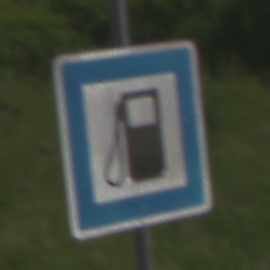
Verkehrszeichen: Tankstelle
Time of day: Midday
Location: Outdoor (RoadRail)
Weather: PartlyCloudy
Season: NotSpecified
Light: Natural